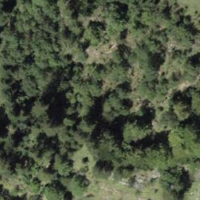
EUNIS habitat code: 45
Species observed at this site:
Euplagia quadripunctaria
Argynnis paphia